Question: I've noticed that even at the same font size, there is not a standard width. How can I use these in front of a list of items so the words don't appear jagged?
Screenshot of issue:

This is the code:
'''
<ul id="myTab">
<li class="active"><a href="#home"><i class="icon-tasks"></i> Proposal</a></li>
<li><a href="#video"><i class="icon-film"></i> Videos</a></li>
<li><a href="#asset"><i class="icon-paper-clip"></i> Assets</a></li>
<li><a href="#payment"><i class="icon-credit-card"></i> Payment</a></li>
<li><a href="#history"><i class="icon-calendar empty"></i> History</a></li>
</ul>
'''
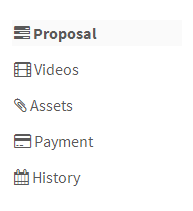
Answer: Since 3.1.1, you could use the 'icon-fixed-width' class instead of having to edit the CSS.
<URL>
Since 4.0, you should use 'fa-fw':
4.x <URL>
5.x <URL>
Thanks @kalessin for pointing out.